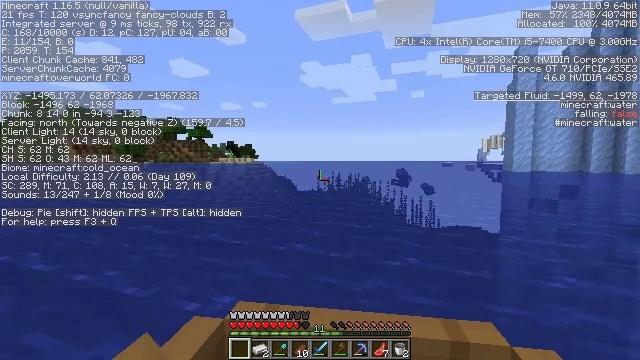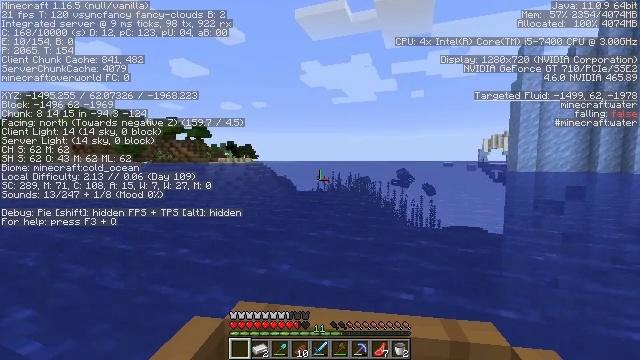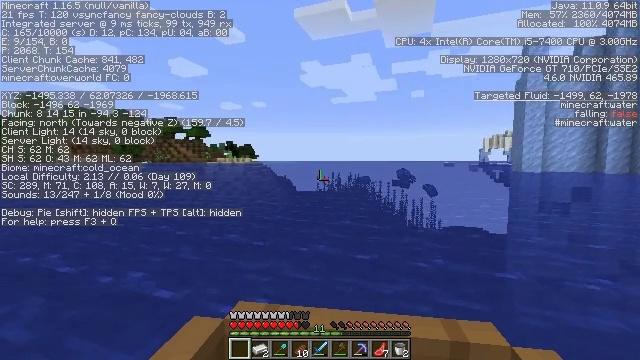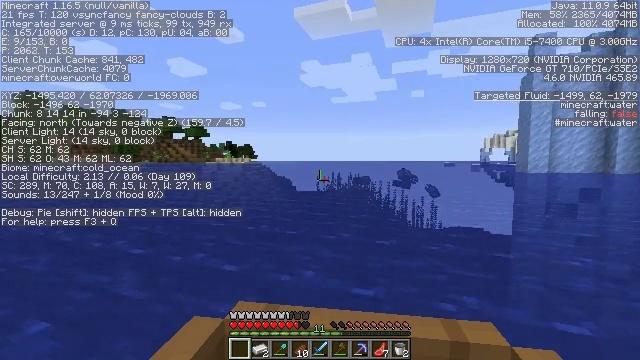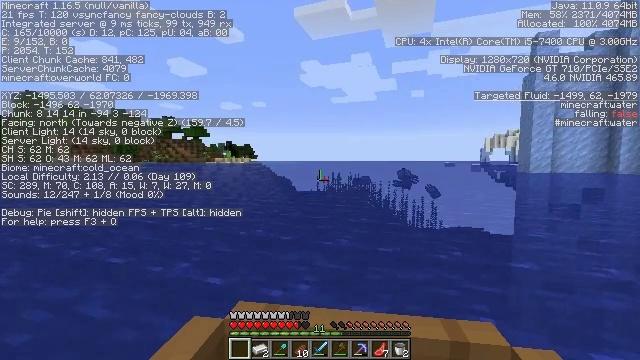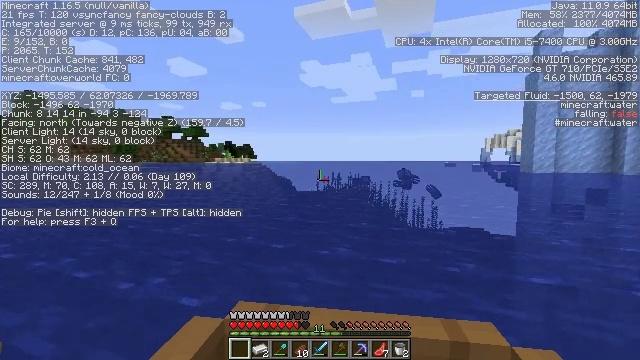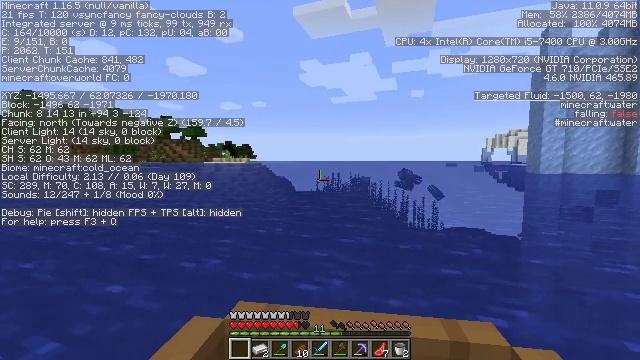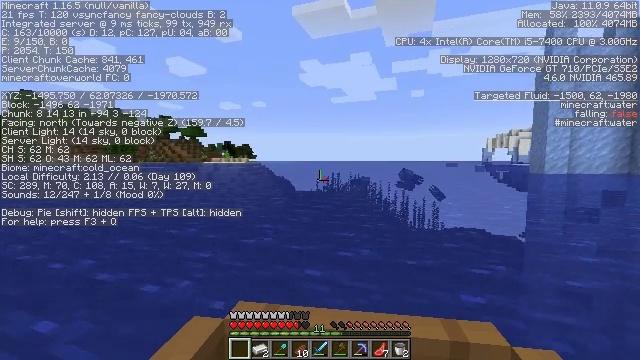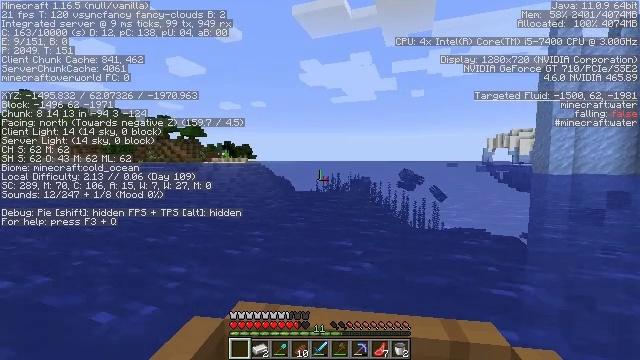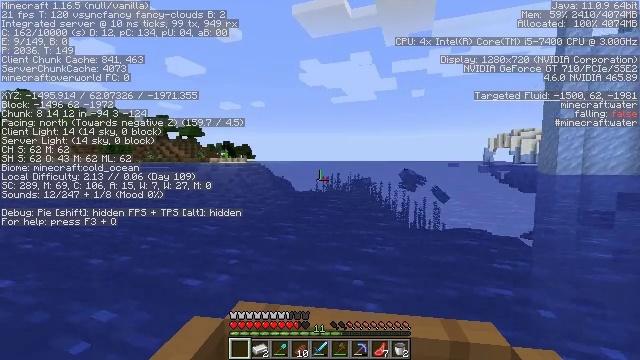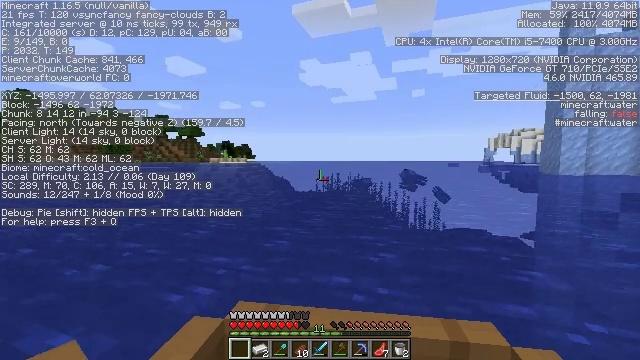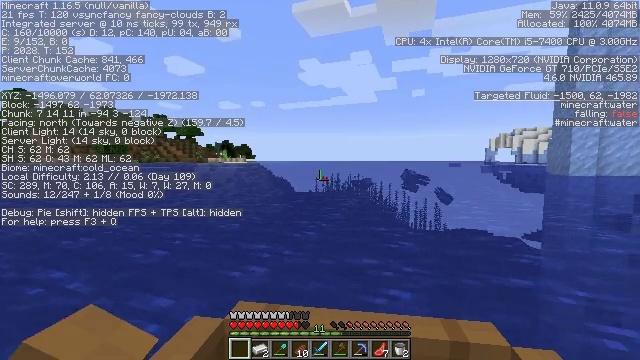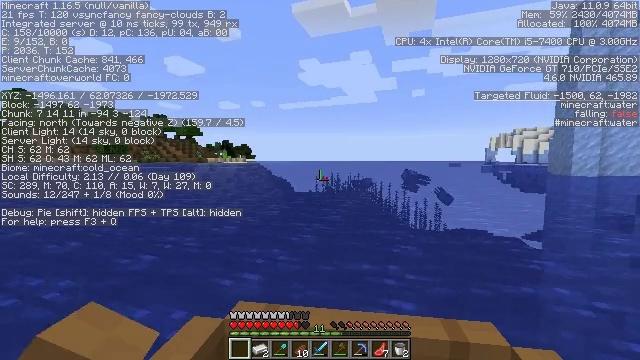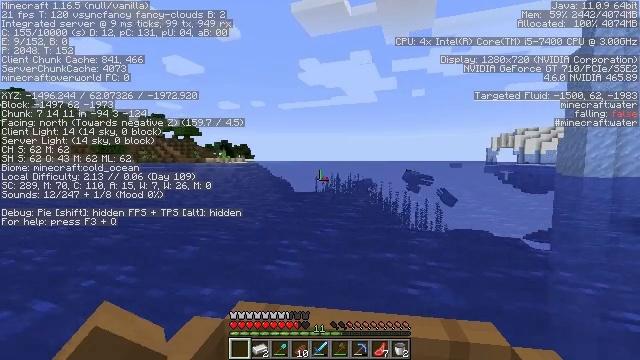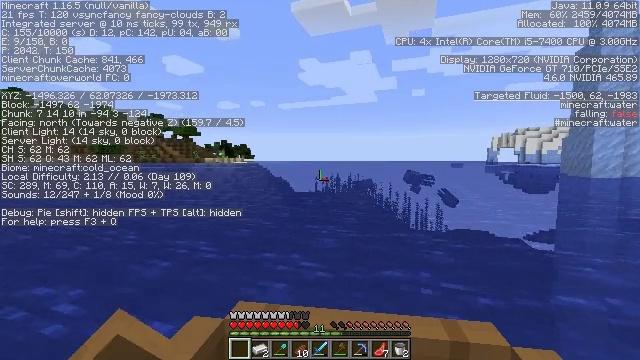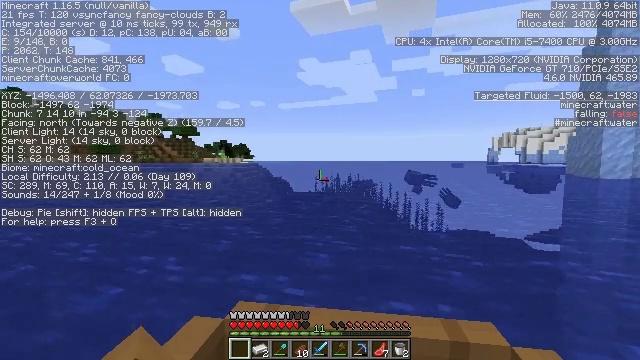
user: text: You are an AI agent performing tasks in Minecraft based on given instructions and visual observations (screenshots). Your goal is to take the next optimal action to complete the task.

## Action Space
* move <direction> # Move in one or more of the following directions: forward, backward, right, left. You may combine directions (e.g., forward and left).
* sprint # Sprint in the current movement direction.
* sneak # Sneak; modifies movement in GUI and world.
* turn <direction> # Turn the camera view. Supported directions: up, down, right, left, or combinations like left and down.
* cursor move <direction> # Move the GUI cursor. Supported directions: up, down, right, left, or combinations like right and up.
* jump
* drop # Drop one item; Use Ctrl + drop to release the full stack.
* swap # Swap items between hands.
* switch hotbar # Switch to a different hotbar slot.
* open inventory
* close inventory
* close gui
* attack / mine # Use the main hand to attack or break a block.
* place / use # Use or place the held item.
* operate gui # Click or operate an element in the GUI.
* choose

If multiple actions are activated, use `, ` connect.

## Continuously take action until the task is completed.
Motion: motion action
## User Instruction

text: Gather hay blocks from the farm.
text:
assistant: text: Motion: move forward
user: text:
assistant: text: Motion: move forward
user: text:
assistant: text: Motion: move forward
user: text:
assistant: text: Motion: move forward
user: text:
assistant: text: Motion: move forward
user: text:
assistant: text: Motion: move forward
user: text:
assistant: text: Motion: move forward
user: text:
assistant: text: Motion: move forward
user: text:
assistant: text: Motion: move forward
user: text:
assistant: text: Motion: move forward
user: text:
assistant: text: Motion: move forward
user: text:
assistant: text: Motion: move forward
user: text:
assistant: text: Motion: move forward
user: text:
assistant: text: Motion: move forward
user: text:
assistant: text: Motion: move forward
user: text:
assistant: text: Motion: move forward
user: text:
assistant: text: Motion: move forward
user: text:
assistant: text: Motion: move forward
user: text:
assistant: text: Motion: move forward
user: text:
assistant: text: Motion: move forward
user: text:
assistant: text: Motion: move forward
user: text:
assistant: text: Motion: move forward
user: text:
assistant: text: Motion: move forward
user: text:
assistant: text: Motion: move forward
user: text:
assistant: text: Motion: move forward
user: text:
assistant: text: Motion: move forward
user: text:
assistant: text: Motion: move forward
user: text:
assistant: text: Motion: move forward
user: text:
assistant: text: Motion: move forward
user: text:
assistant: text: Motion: move forward